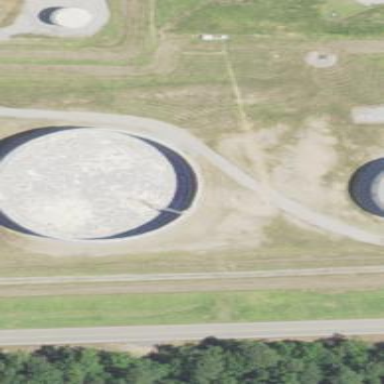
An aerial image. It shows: Storage tank which is man-made and housed in building.